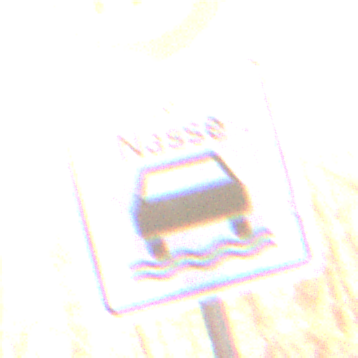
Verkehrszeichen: BeiNaesse
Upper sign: Geschwindigkeit110
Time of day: SunriseSunset
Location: Outdoor (Nature)
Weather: Clear
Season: Autumn
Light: Natural